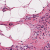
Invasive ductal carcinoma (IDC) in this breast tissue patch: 1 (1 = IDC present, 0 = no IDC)